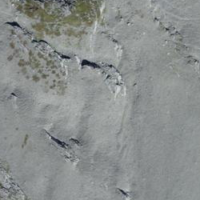
EUNIS habitat code: 48
Species observed at this site:
Gypaetus barbatus